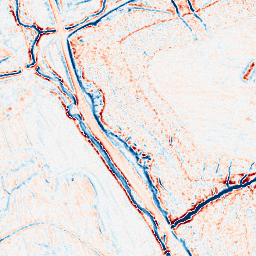
Category: edge_preserving
Decomposition family: bilateral
Decomposition parameters: d: 9
sigma_color: 75
sigma_space: 50
Upsampling method: edge_directed
Upsampling parameters: scale: 4
Upsampling scale: 4